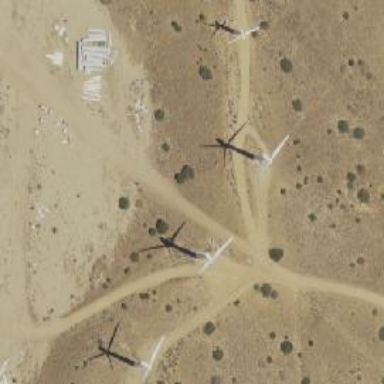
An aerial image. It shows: Wind turbine power generator.